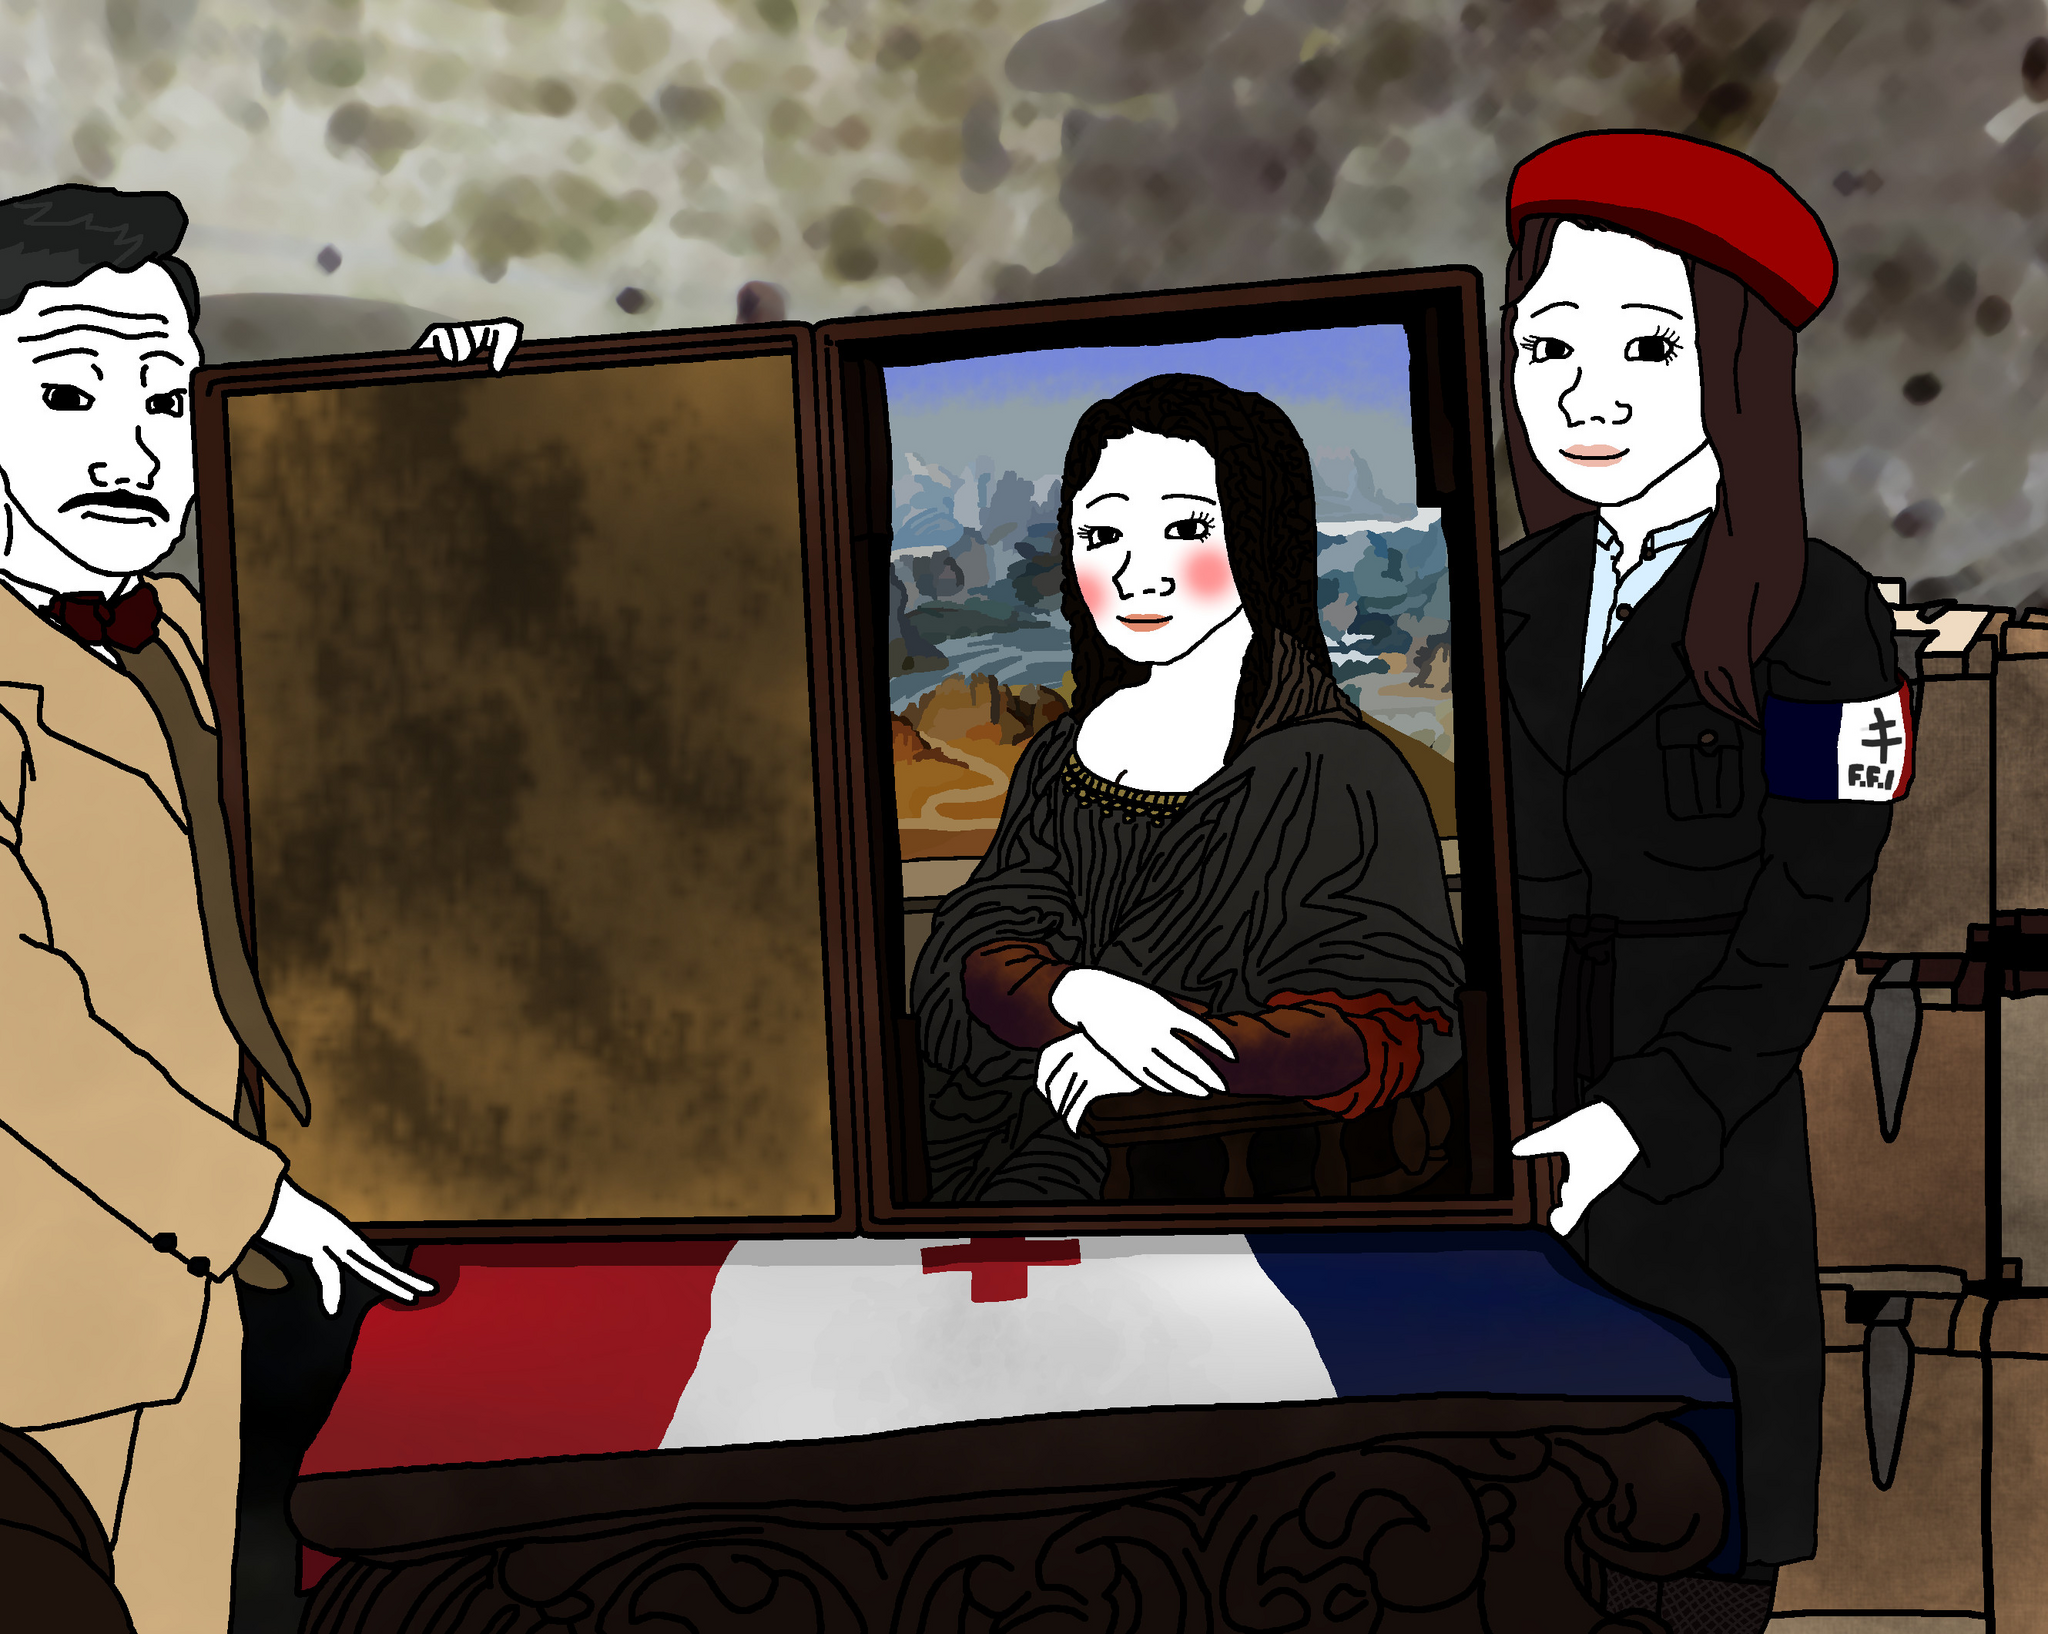
Label: 5_Wojak_with_Background